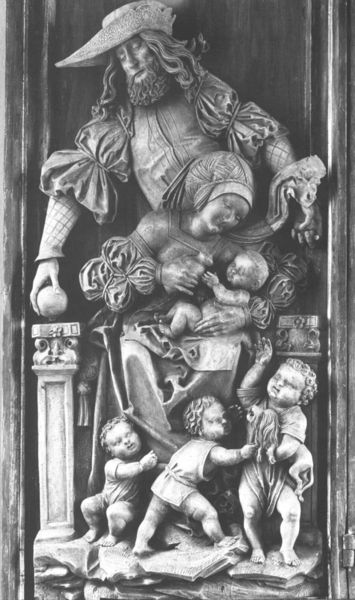
Titel: Sippenaltar
Künstler: Daniel Mauch
Standort: Horgau Bieselbach (EU - D - Bayern)
Schlagwörter: flügel, mann, nackt, umhang, sitzen, brust, frau, holz, hut, kleid, marmor, stuhl, säule, hund, ball, haube, bart, falten, kleidung, sockel, stein, ärmel, haare, familie, kind, mutter, paar, vater, locken, renaissance, kinder, krug, skulptur, hündchen, relief, bücher, liebe, buben, jungen, knaben, baby, thron, spielen, kopftuch, foto, fotografie, knabe, buch, babys, stillen, milch, kugel, personifikation, altar, schnitzerei, photo, jesus, scharnier, mittelalter, löwe, tränken, holt, putten, maria, madonna, geschnitzt, josef, bube, beschützen, säugling, heilige familie, baluster, frühe neuzeit, barmherzigkeit, säugen, versorgen, burgund, caritas, holzplastik, dind, cariats, 1500, 1550, stuhl#, weisenhaus, krub, karitas, burgung, versrogen, skiadion